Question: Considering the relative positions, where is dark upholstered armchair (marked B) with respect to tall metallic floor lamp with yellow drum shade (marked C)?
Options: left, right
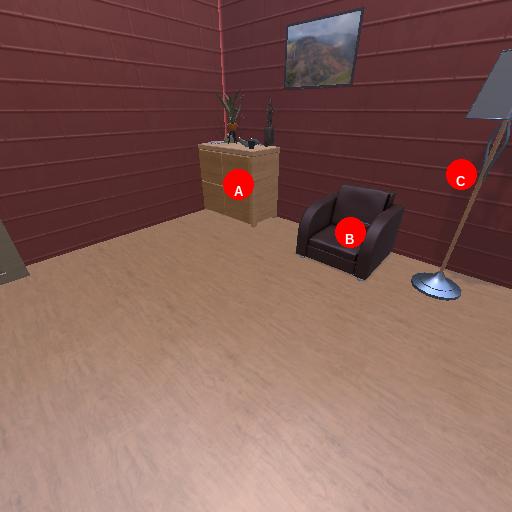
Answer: left